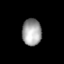
Tissue: lung
Cell type: Fibroblasts
Senescence score: 0.6676
Nuclear area (px): 509
Mean DAPI intensity: 160.114